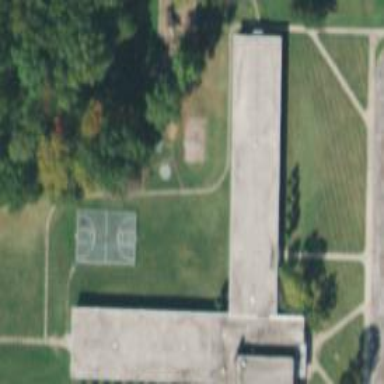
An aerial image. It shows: School building.